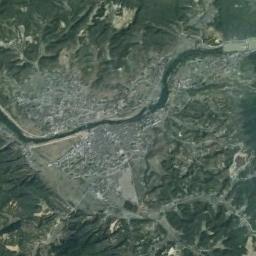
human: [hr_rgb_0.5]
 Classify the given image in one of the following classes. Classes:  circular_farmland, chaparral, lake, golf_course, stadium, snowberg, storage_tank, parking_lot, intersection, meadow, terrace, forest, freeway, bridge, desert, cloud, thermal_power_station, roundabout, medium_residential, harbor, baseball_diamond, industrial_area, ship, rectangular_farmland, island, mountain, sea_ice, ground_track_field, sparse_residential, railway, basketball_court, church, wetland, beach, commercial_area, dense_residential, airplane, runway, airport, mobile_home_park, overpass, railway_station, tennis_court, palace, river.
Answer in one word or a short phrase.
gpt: river